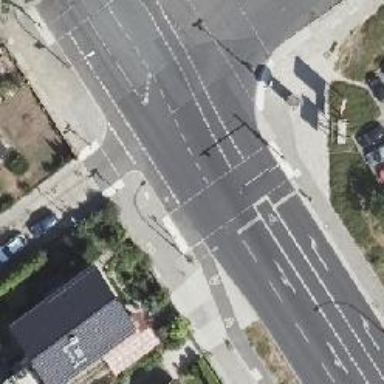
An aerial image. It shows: Road with traffic signals.